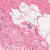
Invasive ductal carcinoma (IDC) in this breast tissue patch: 0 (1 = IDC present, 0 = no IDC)